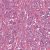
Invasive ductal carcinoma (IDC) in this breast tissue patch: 1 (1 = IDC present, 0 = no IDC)